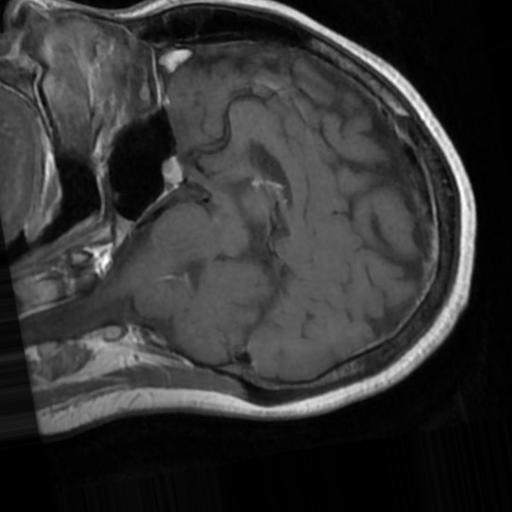
Label: brain_tumor